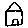
Label: house